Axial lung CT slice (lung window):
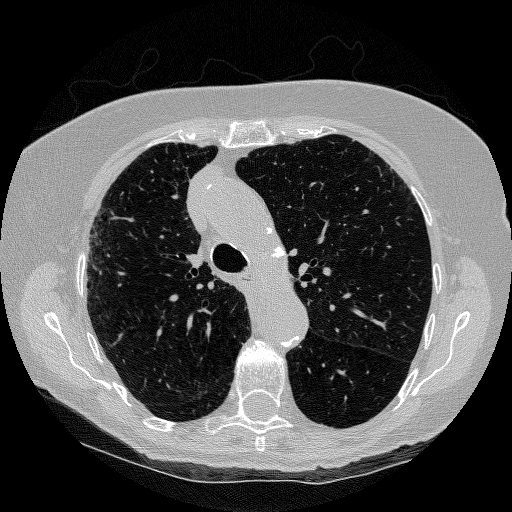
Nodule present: no